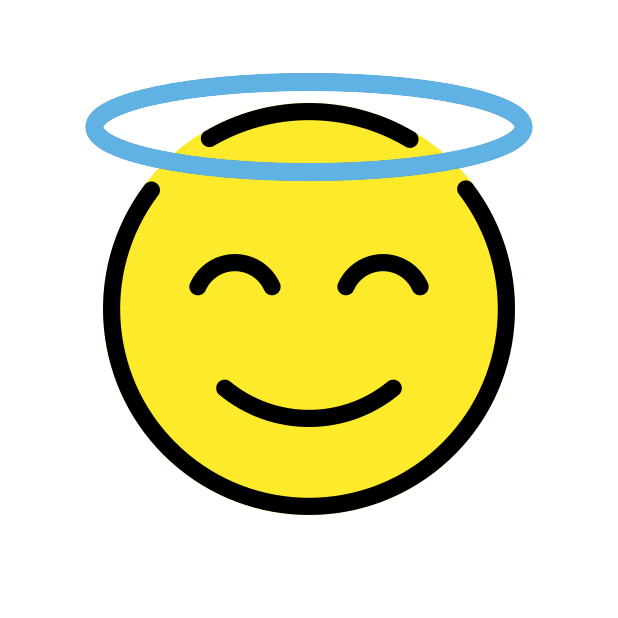
smiling face with halo